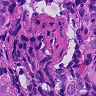
Metastatic tissue present: yes